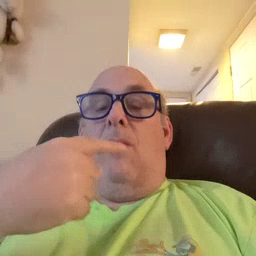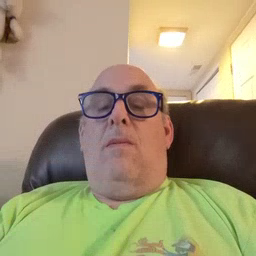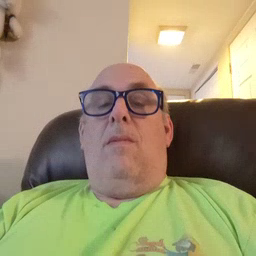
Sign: who